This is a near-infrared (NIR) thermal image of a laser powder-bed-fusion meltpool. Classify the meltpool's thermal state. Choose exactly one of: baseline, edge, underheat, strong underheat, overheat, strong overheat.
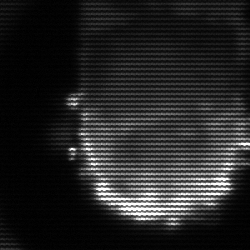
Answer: baseline